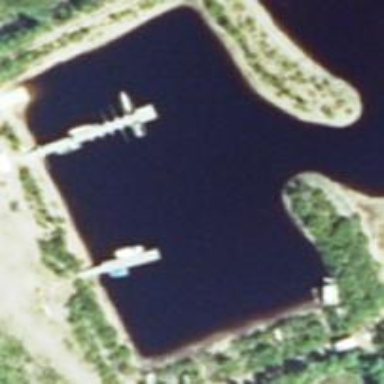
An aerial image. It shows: Marina on leisure land.